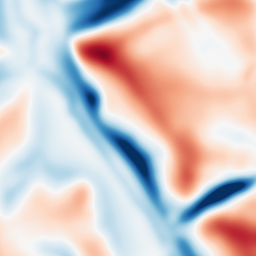
Category: multiscale
Decomposition family: dog
Decomposition parameters: sigma_low: 5
sigma_high: 20
Upsampling method: sinc_blackman
Upsampling parameters: scale: 2
kernel_size: 8
Upsampling scale: 2